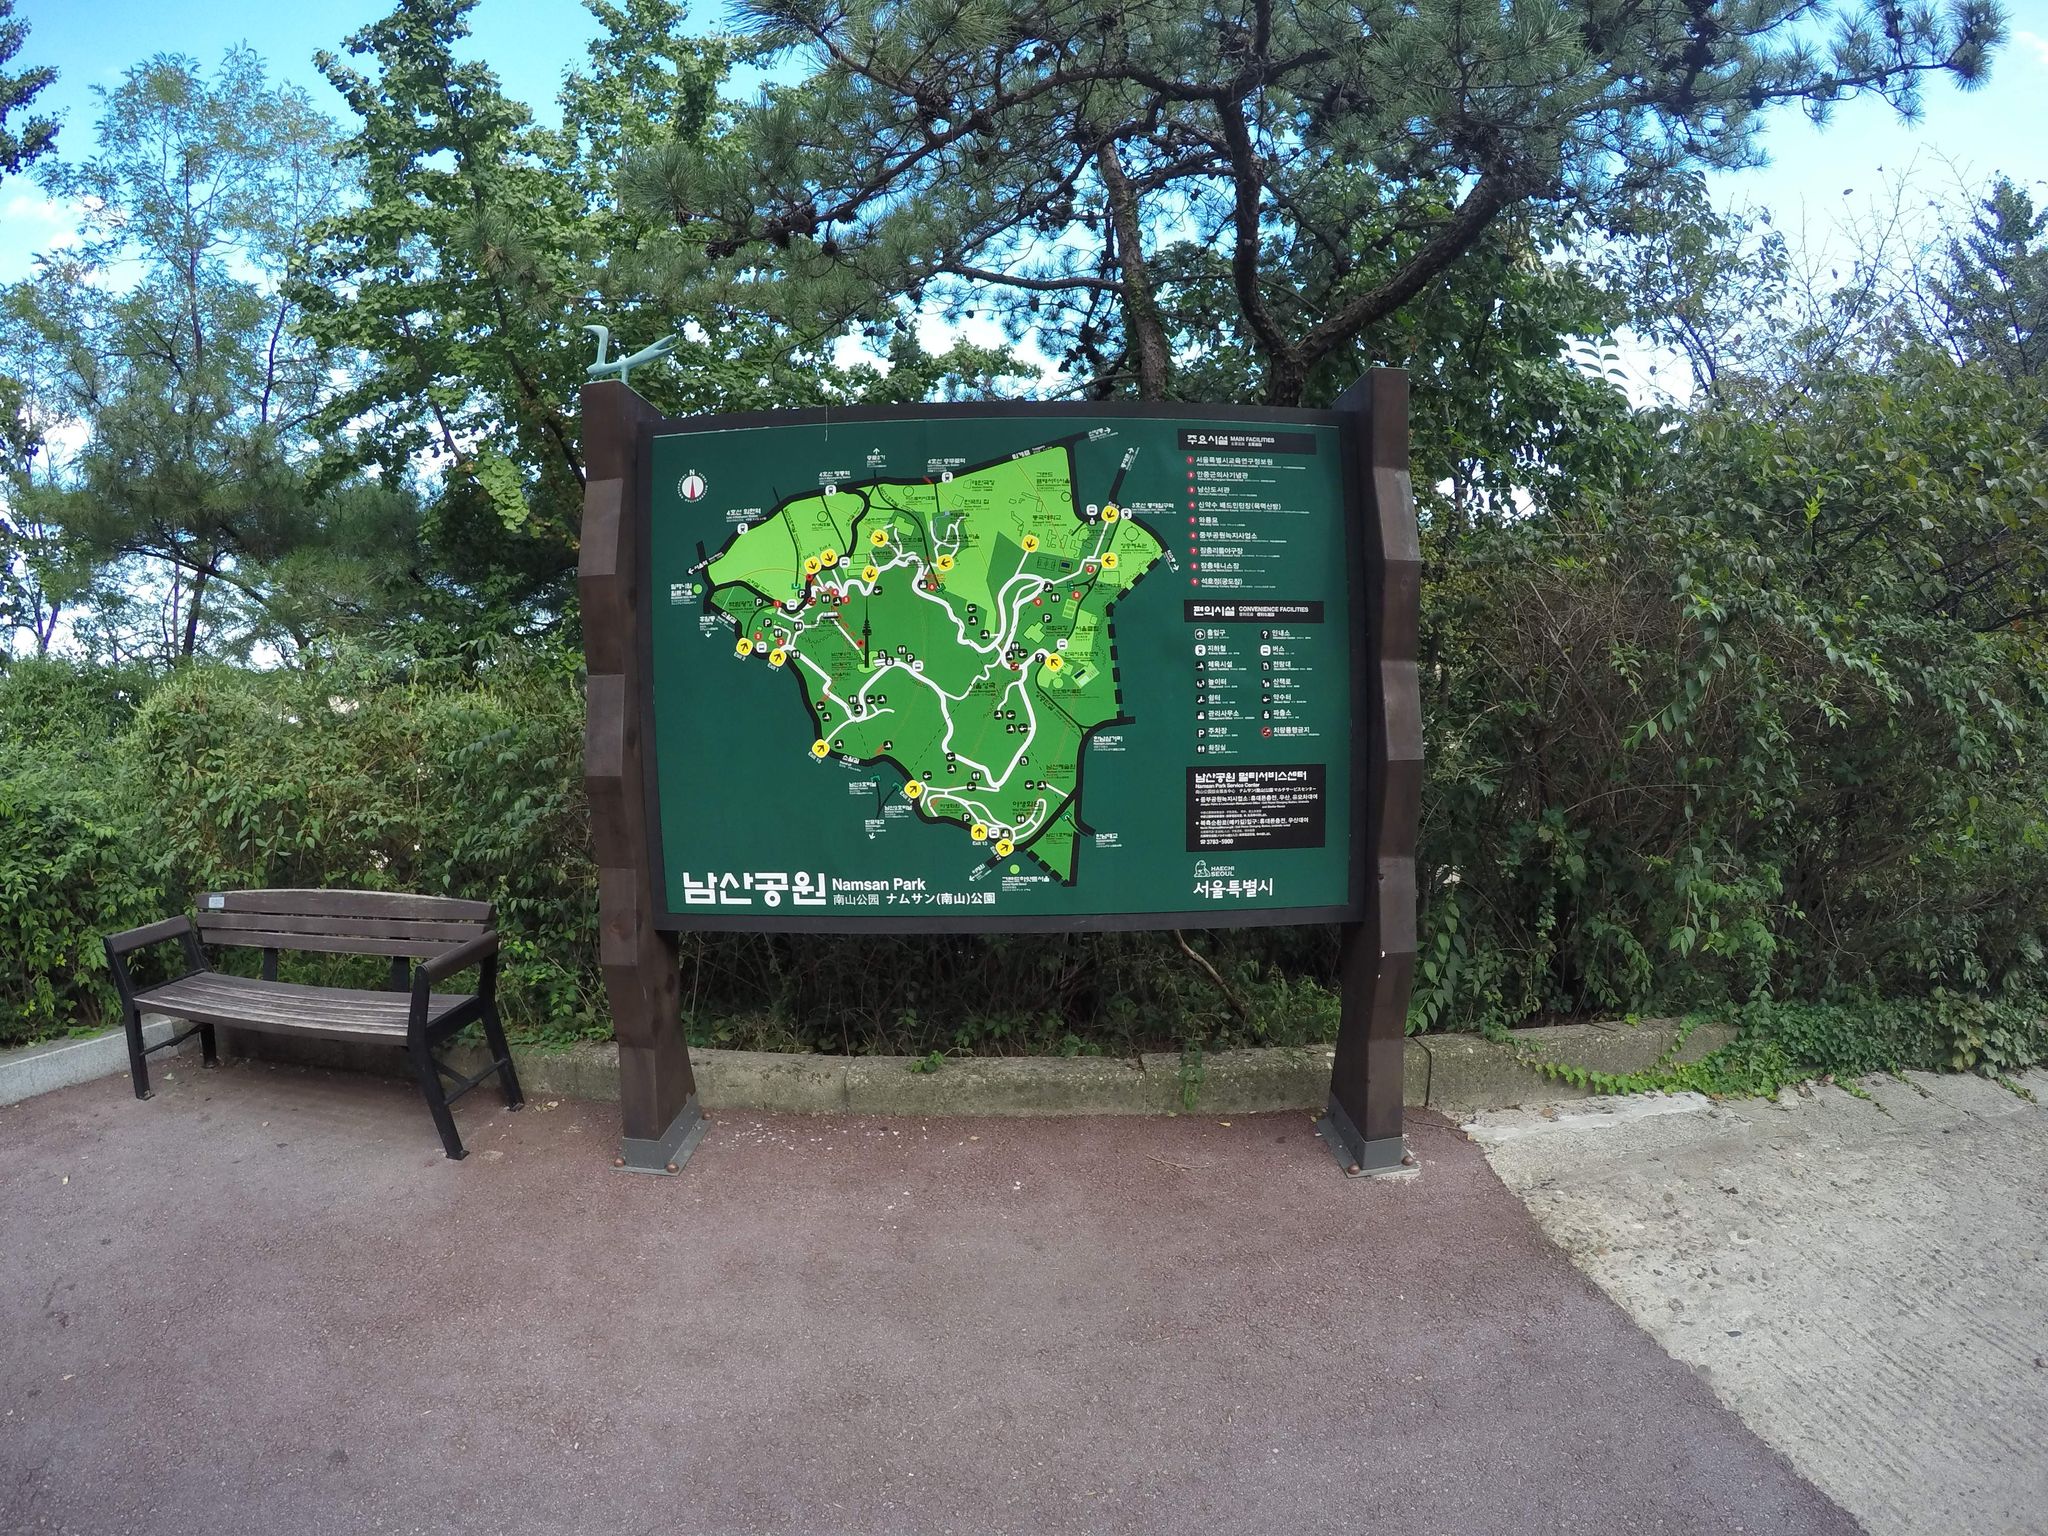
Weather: clear
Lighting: day
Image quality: good
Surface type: walking surface
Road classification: unclassified, service, path
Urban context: urban centre
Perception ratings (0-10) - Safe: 6.46, Lively: 0.68, Beautiful: 7.12, Boring: 2.66, Depressing: 2.41, Wealthy: 9.38